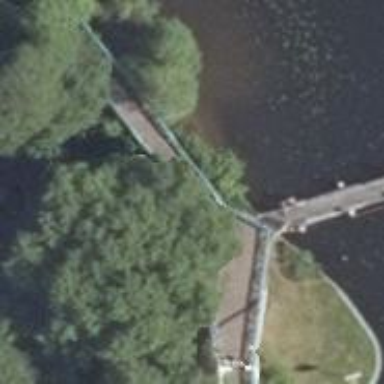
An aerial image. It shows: Footway on bridge.